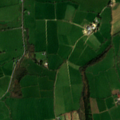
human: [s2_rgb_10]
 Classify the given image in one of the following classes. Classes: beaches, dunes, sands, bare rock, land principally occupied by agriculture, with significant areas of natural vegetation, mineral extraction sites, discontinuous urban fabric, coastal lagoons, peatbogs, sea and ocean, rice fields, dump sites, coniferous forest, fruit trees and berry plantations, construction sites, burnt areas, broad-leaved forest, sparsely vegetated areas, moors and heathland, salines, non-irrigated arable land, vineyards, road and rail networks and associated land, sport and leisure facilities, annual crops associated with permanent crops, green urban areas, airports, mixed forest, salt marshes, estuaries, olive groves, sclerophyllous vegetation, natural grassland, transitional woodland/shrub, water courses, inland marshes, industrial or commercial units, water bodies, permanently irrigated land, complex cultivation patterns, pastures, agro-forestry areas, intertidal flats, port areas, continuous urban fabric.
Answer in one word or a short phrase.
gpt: pastures, complex cultivation patterns